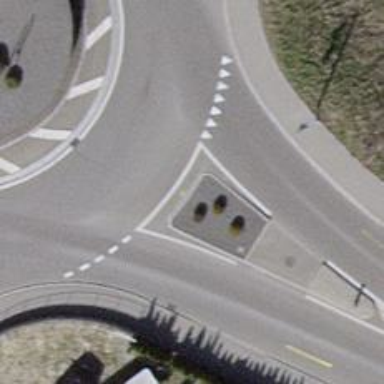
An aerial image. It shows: Road with "give way" sign.